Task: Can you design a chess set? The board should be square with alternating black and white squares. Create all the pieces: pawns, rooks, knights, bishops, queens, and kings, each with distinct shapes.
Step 1941:
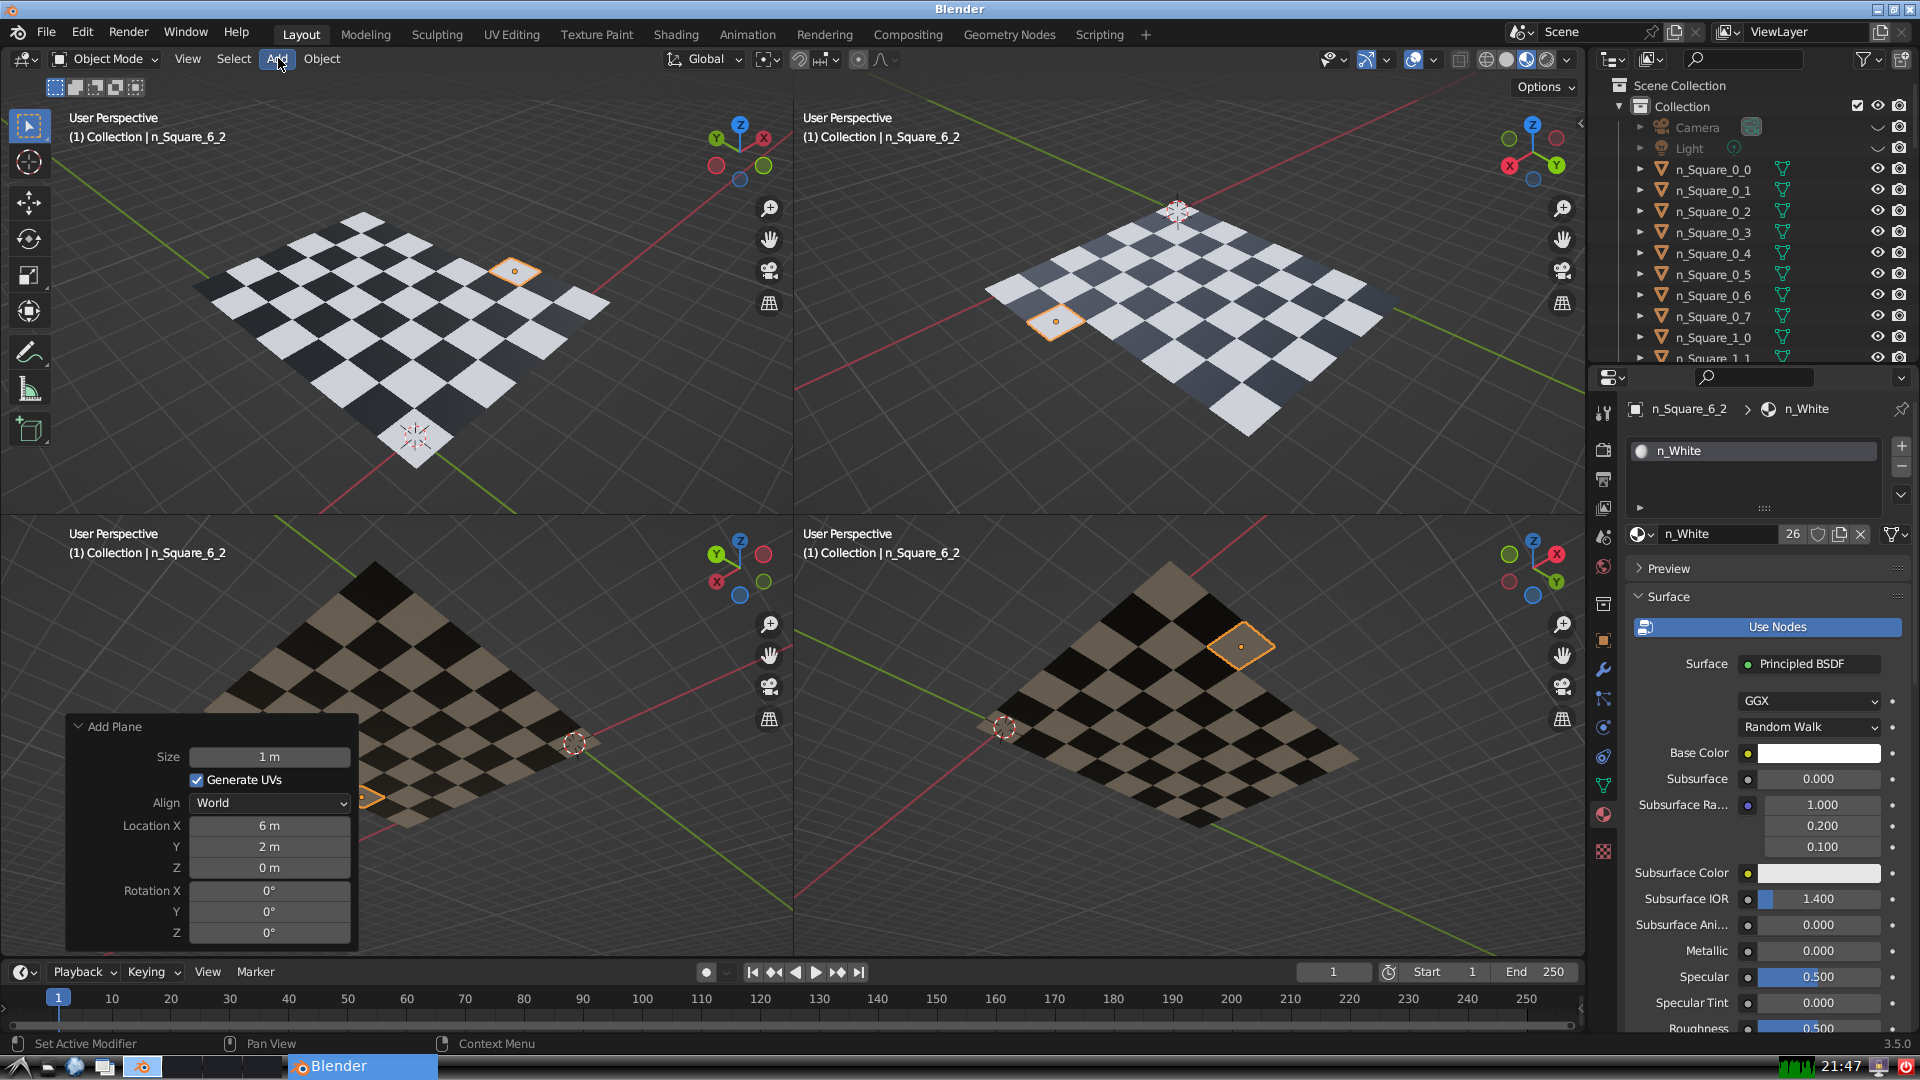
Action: click: no